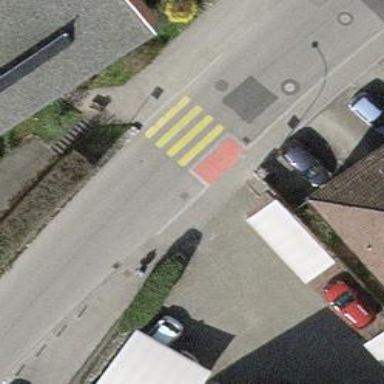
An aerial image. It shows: Uncontrolled crossing on the road.